Interaction volume radius: 10 \u00c5
Interaction volume height: 25 \u00c5
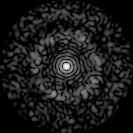
Disorder parameter: 0.8156